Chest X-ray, AP view. Patient: 62 years old, sex F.
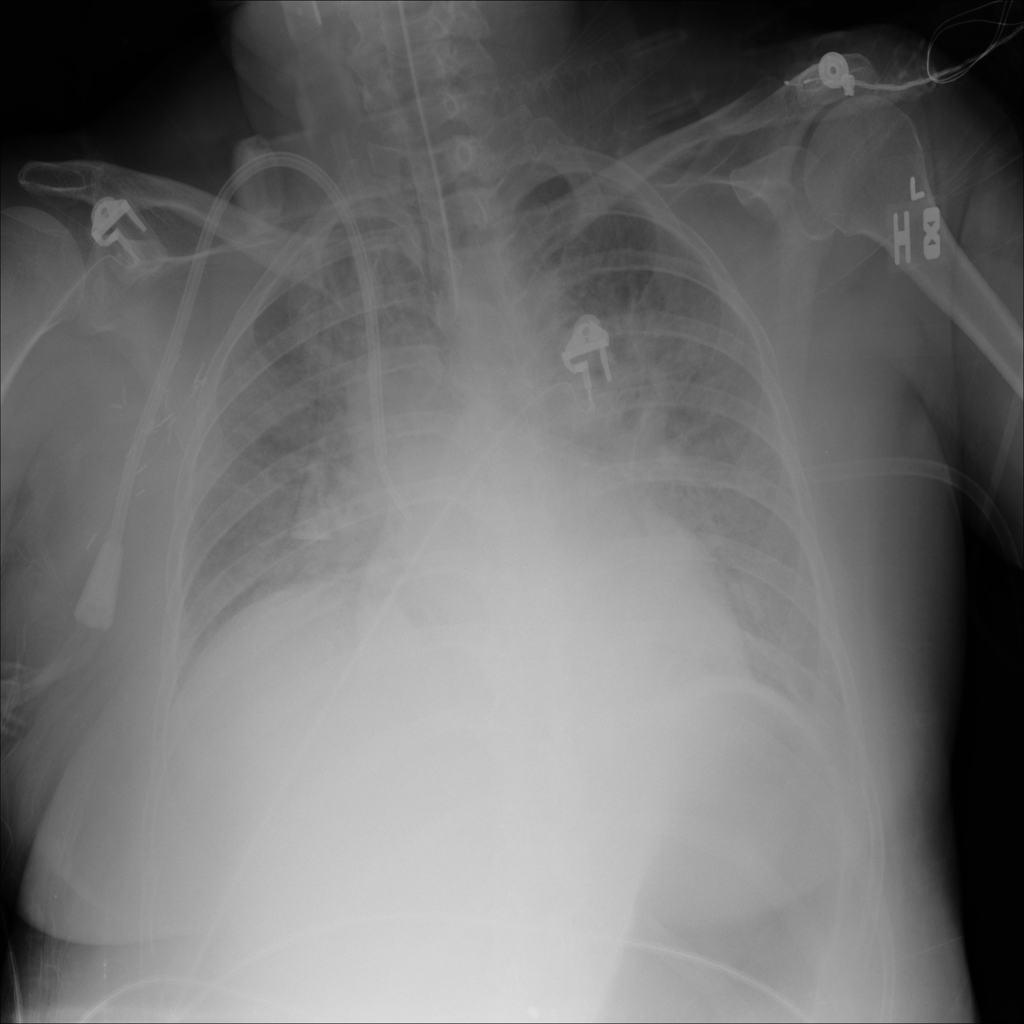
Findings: Edema, Infiltration